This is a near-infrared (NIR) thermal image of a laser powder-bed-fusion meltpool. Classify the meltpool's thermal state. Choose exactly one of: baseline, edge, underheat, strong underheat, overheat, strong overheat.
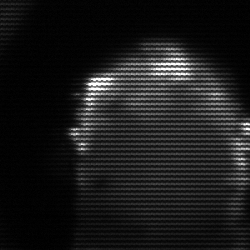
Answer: baseline